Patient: sex M, age 64
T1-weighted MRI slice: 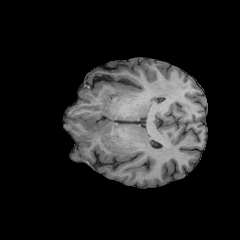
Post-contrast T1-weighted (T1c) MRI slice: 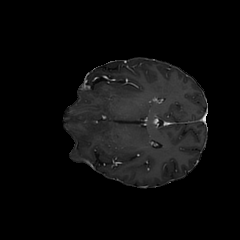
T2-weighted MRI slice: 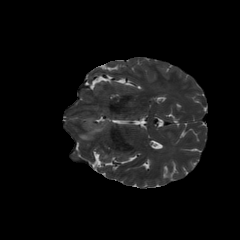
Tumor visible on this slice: yes
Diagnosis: Glioblastoma, IDH-wildtype
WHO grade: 4